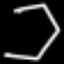
Label: octagon